Field crop: tomato
Growth stage: 1
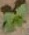
Species: solanum